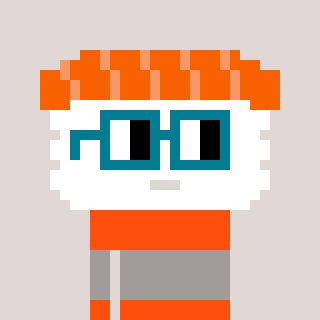
a pixel art character with square dark green glasses, a nigiri-shaped head and a orange-colored body on a warm background